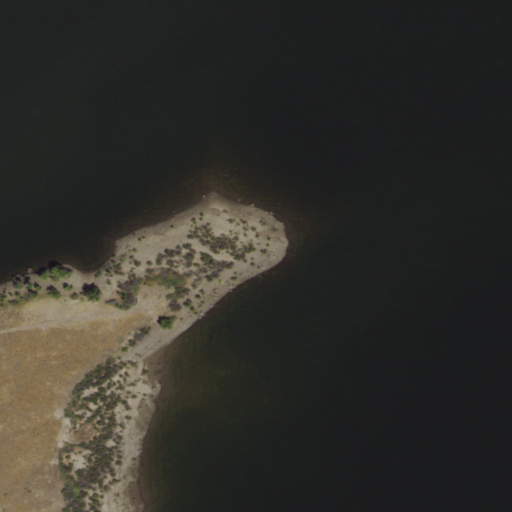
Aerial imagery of cape in Nevada named Drum Point containing herbaceous wetlands, shrub, open water, barren land, woody wetlands, and grassland